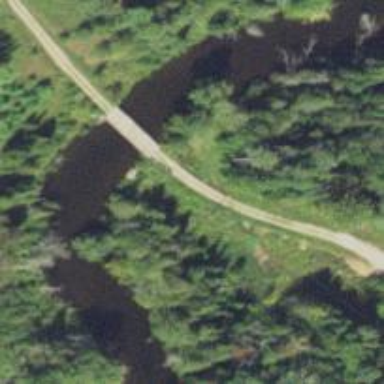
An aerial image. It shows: Service road on bridge.